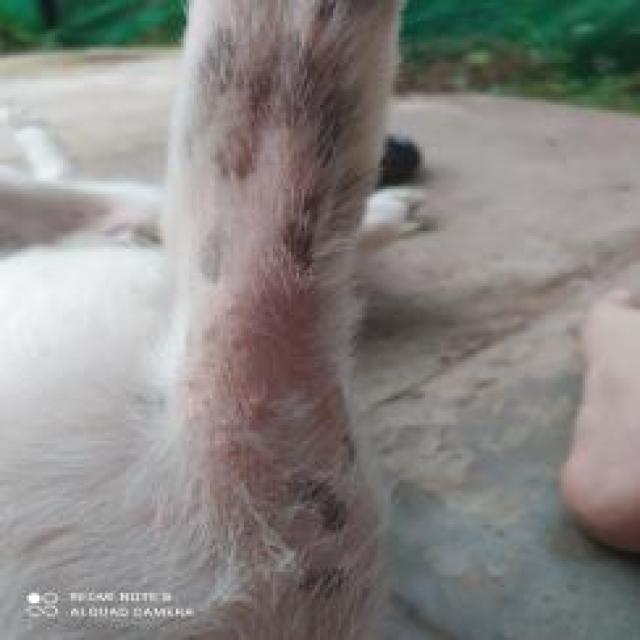
Canine fungal skin infection — characterized by alopecia, scaling, crusting, and circular lesions. Common agents include Malassezia and Candida species.